Question: I am stuck on styling a modal I have made to create a schedule. This is my first time using bootstrap so if I have blatantly missed something I apologize. I have managed to center my text input by setting the margin to 'margin: 0 auto' on the input tag but this doesn't seem to be working with my dropdowns as shown below

I have looked around stack a couple of times and the only answers I have found seem to be suggesting what I have already tried.
<URL>
<URL>
Can anyone point me towards the right direction into fixing this?
Thanks!
'''
<div class="container">
<div class="modal fade" id="createSchedule" tabindex="-1" role="dialog" aria-labelledby="createSchedule" aria-hidden="true">
<div class="modal-dialog">
<div class="modal-content">
<div class="modal-header">
<button type="button" class="close" data-dismiss="modal" aria-hidden="true"><span class="glyphicon glyphicon-remove" aria-hidden="true"></span></button>
<h4 class="modal-title text-center">Create a New Schedule</h4>
</div>
<div class="modal-body" style="text-align: center">
<div class="form-group">
<input class="form-control text-center" type="text" placeholder="Id" style="margin: 0 auto">
</div>
<div class="form-group">
<input class="form-control text-center" type="text" placeholder="ScheduleName" style="margin: 0 auto">
</div>
<div class="row">
<div class="col-lg-6">
<div class="input-group">
<div class="input-group-btn">
<button style="margin: 0 auto" type="button" class="btn btn-default dropdown-toggle" data-toggle="dropdown" aria-expanded="false">Start Time <span class="caret"></span></button>
<ul class="dropdown-menu" role="menu">
@foreach (var hour in hoursOfDay)
{
<li><a href="#">@hour</a></li>
}
</ul>
</div>
<input style="margin: 0 auto" type="text" class="form-control" aria-label="...">
</div>
</div>
</div>
<br/>
<div class=" row">
<div class="col-lg-6">
<div class=" input-group">
<div class="input-group-btn">
<button type="button" class="btn btn-default dropdown-toggle" data-toggle="dropdown" aria-expanded="false">
Finish Time <span class="caret"></span></button>
<ul class="dropdown-menu" role="menu">
@foreach (var hour in hoursOfDay)
{
<li style="margin: 0 auto"><a href="#">@hour</a></li>
}
</ul>
</div>
<input style="margin: 0 auto" type="text" class="form-control" aria-label="...">
</div>
</div>
</div>
<div class="modal-footer ">
<button type="button" class="btn btn-success btn-lg" style="width: 100%;"><span class="glyphicon glyphicon-ok-sign"></span> Create</button>
</div>
</div>
</div>
</div>
'''
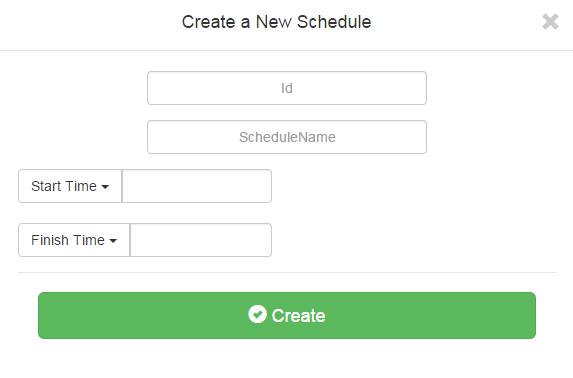
Answer: When you want to center your input whith bootstrap you should actually
be able to to that with the by using offset.
'''
class"col-md-offset-3"
'''
That makes that your object is 3/12 in the page so when itself
is 1/2 large it is centered.